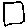
Label: square